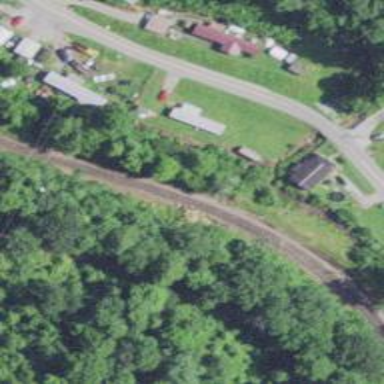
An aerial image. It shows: Railway spur service.